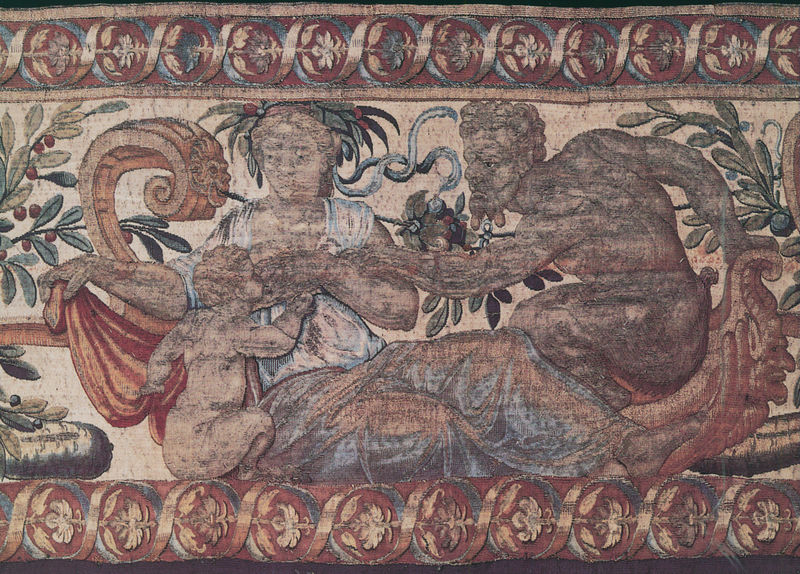
Titel: Die Tapiserien von Sigismund Augustus (Zyklus des Alten Testaments): Die Tiere verlassen die Arche
Künstler: Michiel Coxcie
Standort: Herstellungsort: Brüssel (EU - B)
Schlagwörter: blätter, mann, nackt, weiß, grün, sitzen, brust, frau, kleid, rot, tuch, ornament, bart, gesichter, trinken, gesicht, herr, gewand, haare, kind, girlande, boot, engel, früchte, schiff, baby, carpet, olive, weib, detail, floral, ornamente, festhalten, barfuss, stillen, fries, teufel, faun, fresken, tapisserie, child, fresko, schnecke, bänder, putten, fresco, olivenbaum, fratze, fratzen, oliven, maria lactans, mutter mit kind, stillend, kt, mediterranean, weissnach, heteronormativity